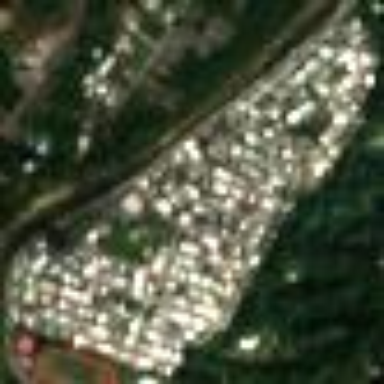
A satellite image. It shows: Residential neighbourhood with public housing.